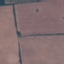
Label: AnnualCrop